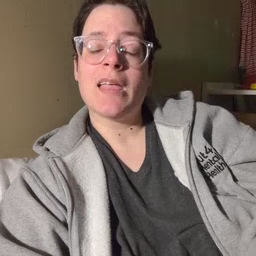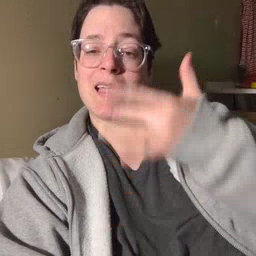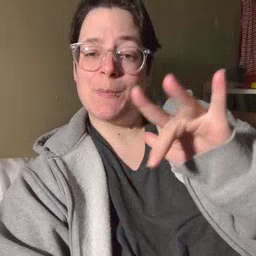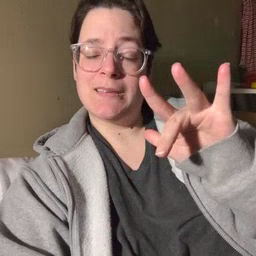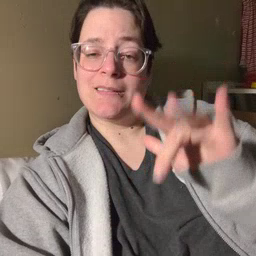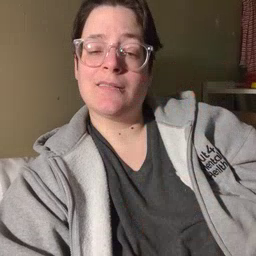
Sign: empty